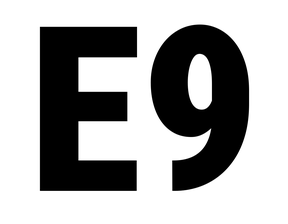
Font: Roboto_Condensed_Black